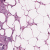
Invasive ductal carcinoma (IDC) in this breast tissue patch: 0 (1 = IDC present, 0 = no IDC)